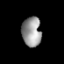
Tissue: prostate
Cell type: T cells
Senescence score: 0.2601
Nuclear area (px): 557
Mean DAPI intensity: 152.022